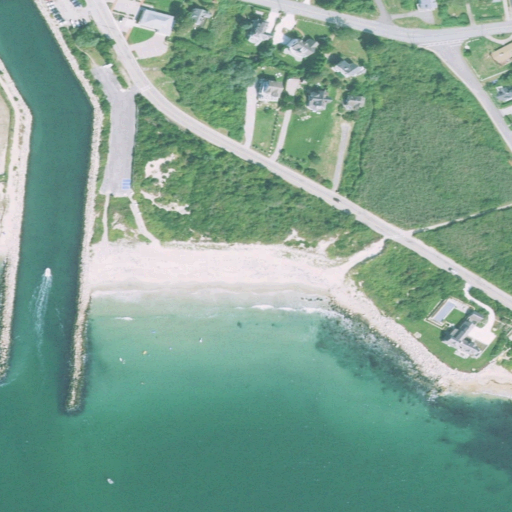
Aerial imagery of beach in Rhode Island named Fenway Beach containing open water, barren land, medium intensity development, low intensity development, herbaceous wetlands, high intensity development, open development, and deciduous forest